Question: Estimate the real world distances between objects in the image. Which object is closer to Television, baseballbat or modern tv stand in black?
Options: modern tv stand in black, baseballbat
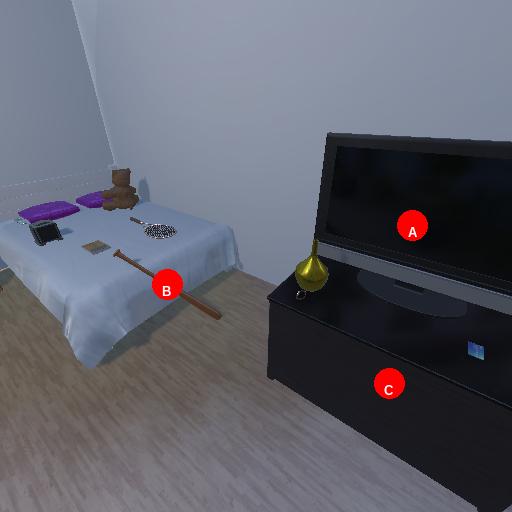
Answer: modern tv stand in black